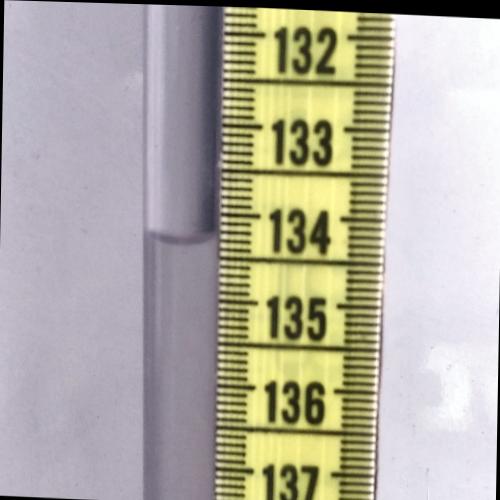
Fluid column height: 134.3 cm